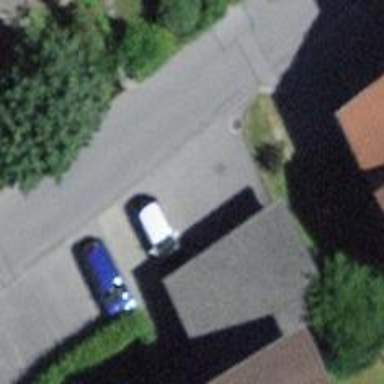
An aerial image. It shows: View of roof of building.